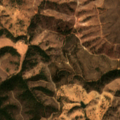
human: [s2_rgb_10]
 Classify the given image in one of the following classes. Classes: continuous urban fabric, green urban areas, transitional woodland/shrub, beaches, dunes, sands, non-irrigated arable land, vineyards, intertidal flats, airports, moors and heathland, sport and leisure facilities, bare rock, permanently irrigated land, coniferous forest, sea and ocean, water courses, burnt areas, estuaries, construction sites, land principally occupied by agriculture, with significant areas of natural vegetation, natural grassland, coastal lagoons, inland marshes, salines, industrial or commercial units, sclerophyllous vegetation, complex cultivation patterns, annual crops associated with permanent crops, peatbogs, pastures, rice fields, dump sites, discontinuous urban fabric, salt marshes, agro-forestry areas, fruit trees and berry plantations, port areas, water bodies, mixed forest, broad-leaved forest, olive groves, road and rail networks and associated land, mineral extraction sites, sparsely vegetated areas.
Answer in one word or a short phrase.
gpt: land principally occupied by agriculture, with significant areas of natural vegetation, agro-forestry areas, broad-leaved forest, transitional woodland/shrub